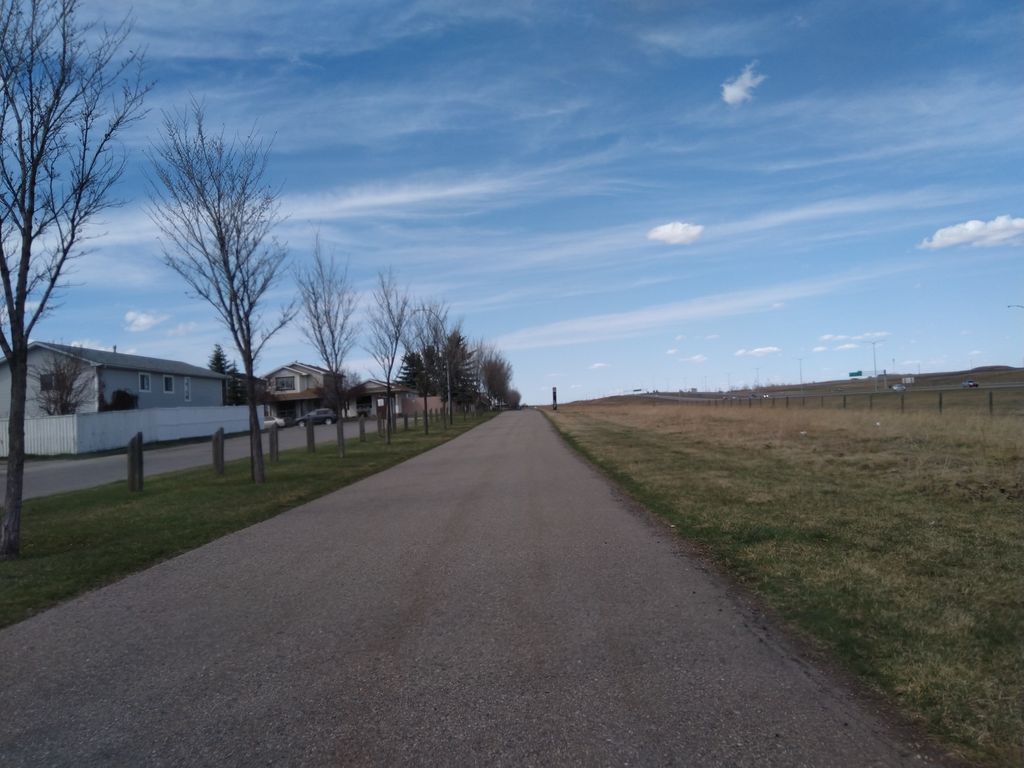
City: calgary